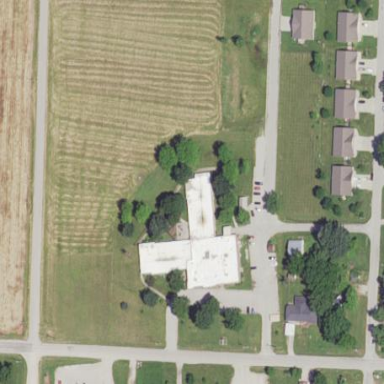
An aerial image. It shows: Nursing home building.